Field crop: maize
Growth stage: 2
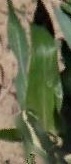
Species: maize